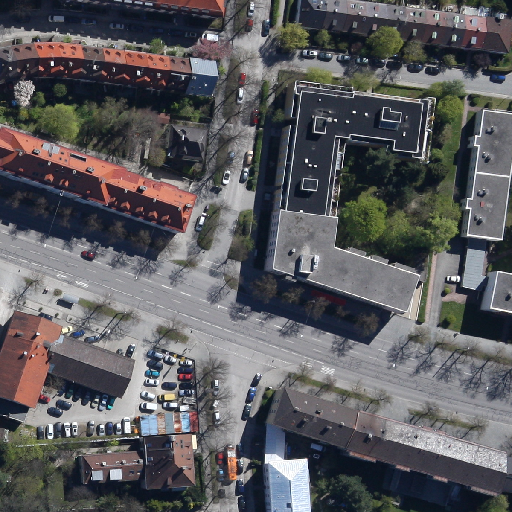
Referring expression: paved road along with tree